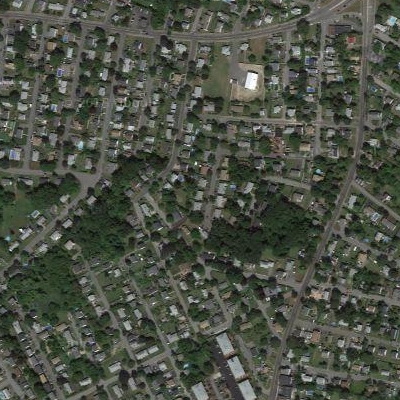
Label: Resident